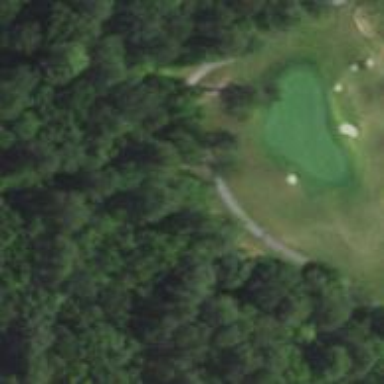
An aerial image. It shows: Golf fairway surrounded by grass.